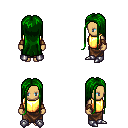
a pixel art fantasy rpg character, female body template, human, tanned skin, gold chest armor, robe skirt, green extra-long hairstyle, leather bracers, metal boots, four views (front, back, left, right), 2x2 character sprite sheet, small pixel art, hard edges, no anti-aliasing